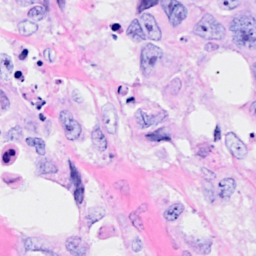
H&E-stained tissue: Breast